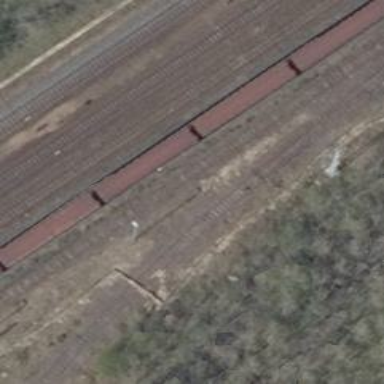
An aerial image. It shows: Rail spur service.